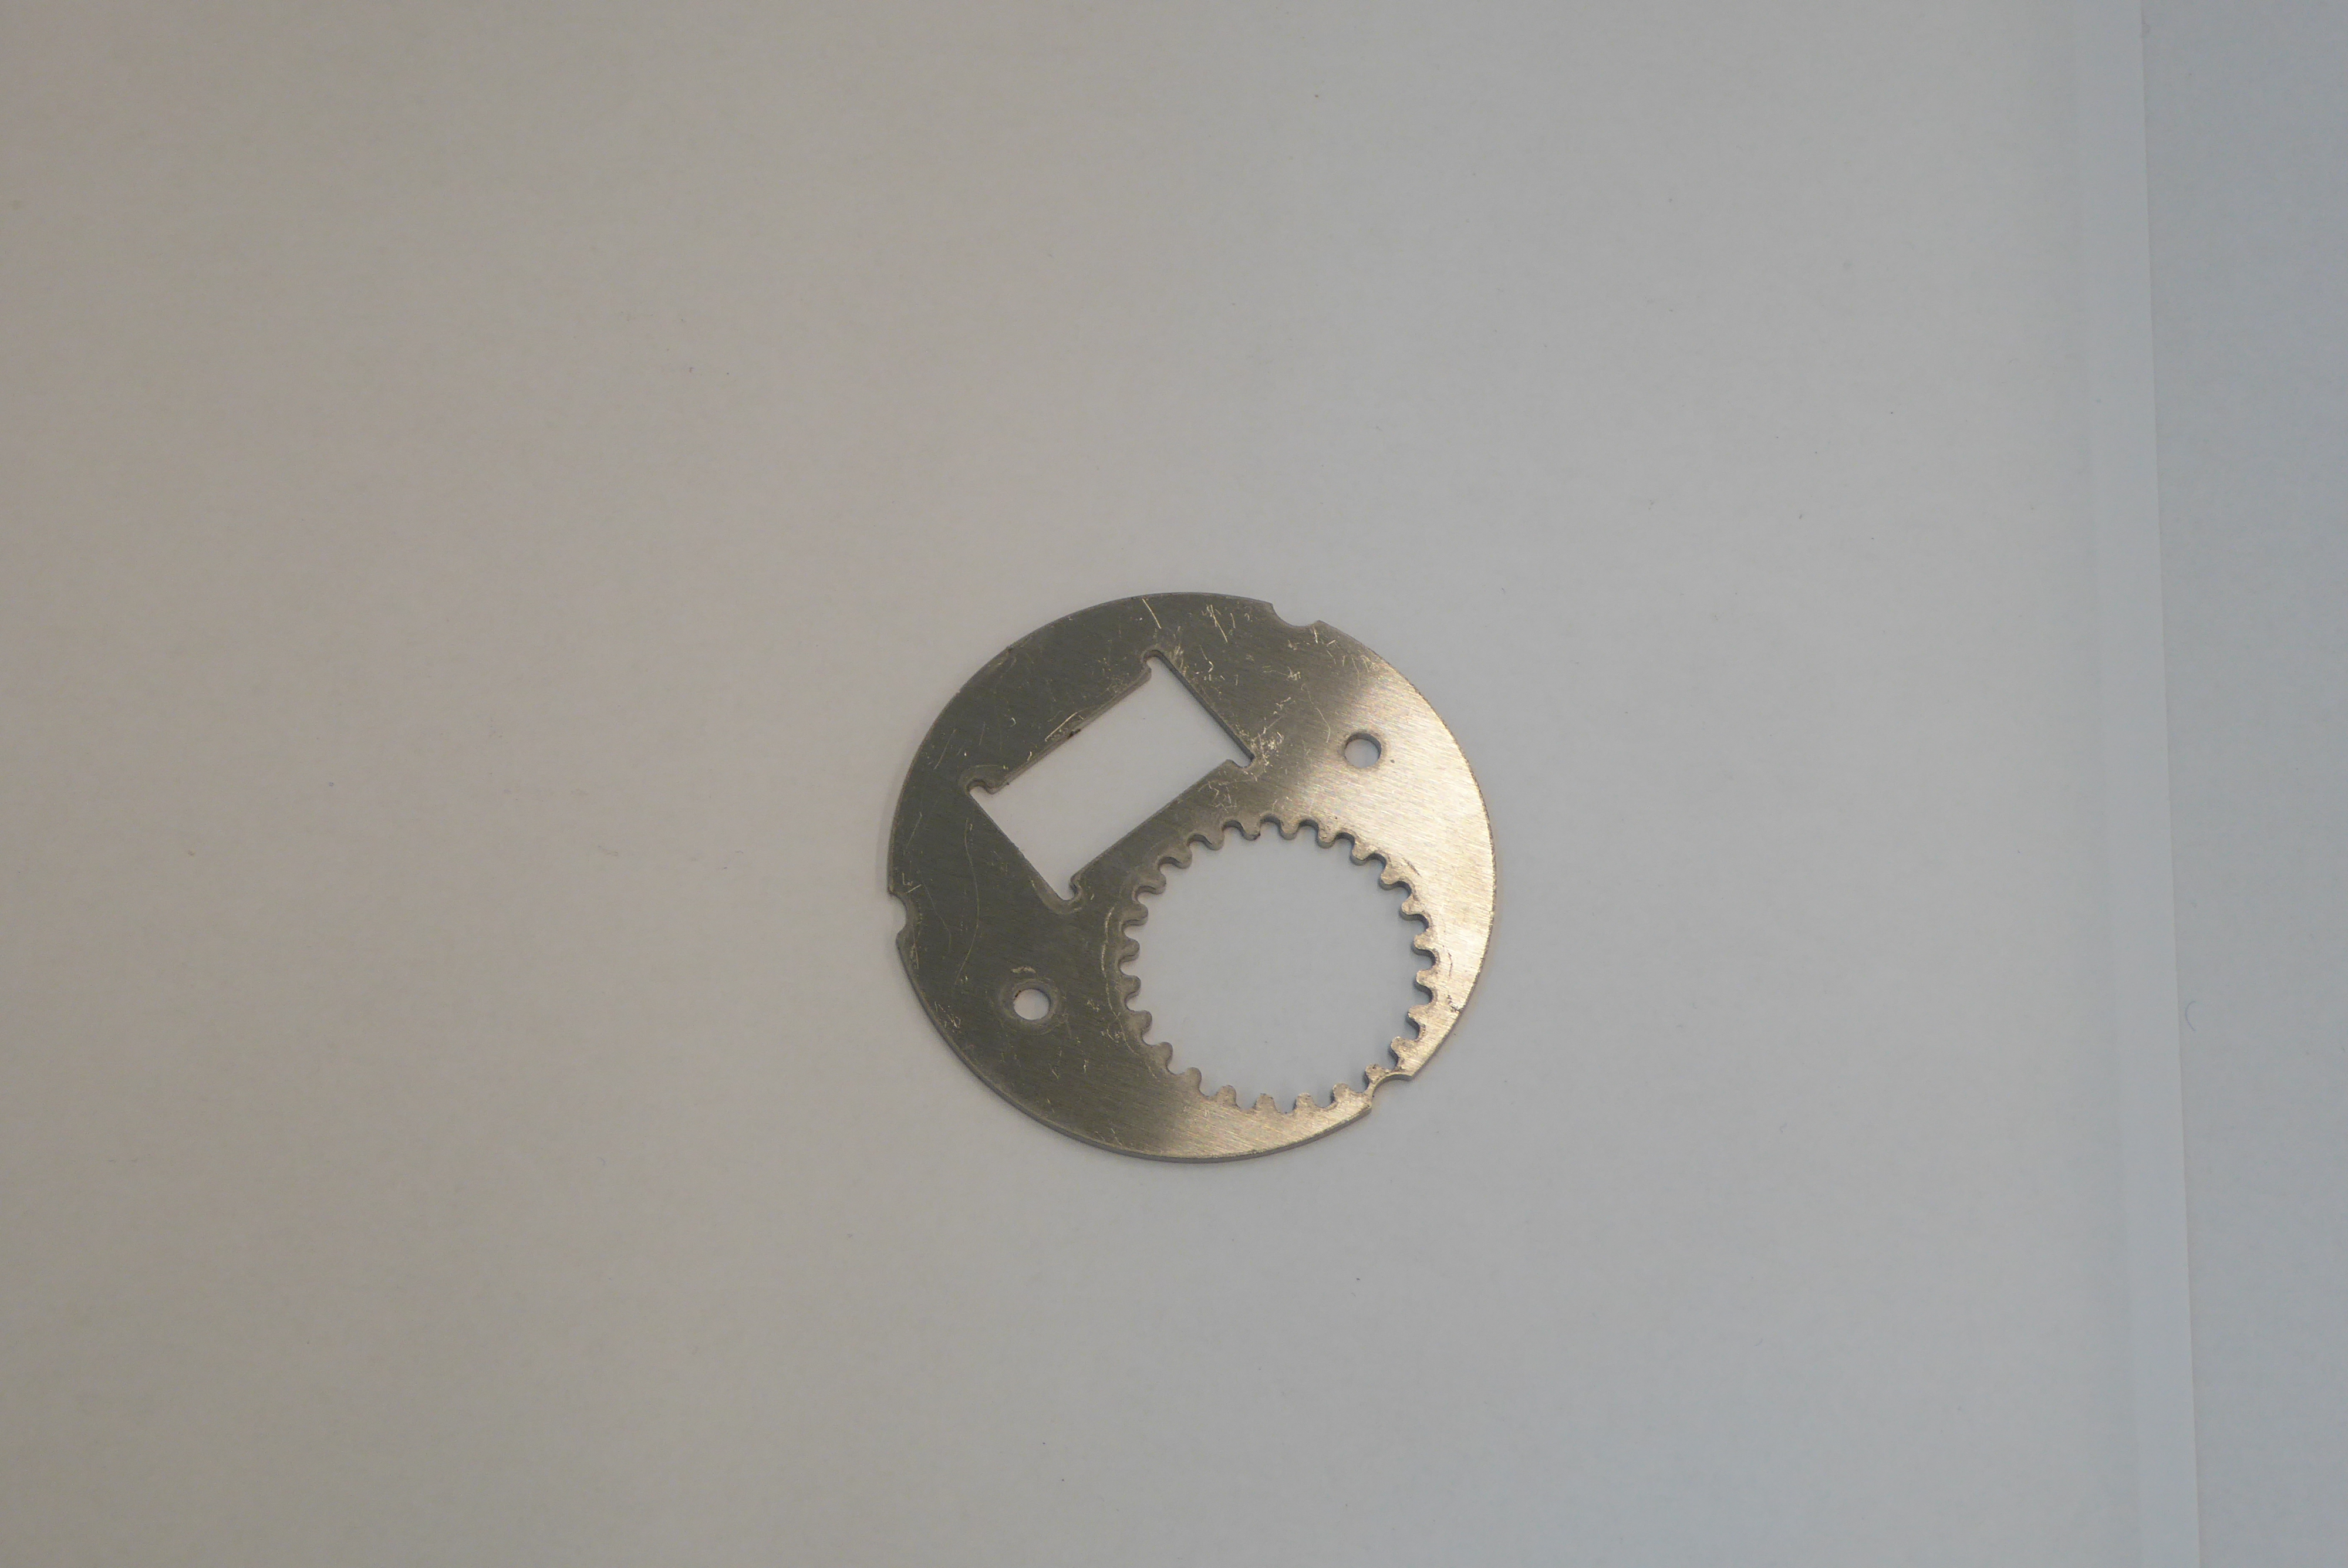
Label: Bottle Opener - Inlay